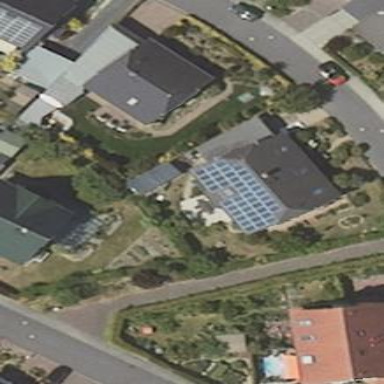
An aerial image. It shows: Simple house.